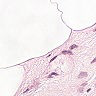
Metastatic tissue present: no